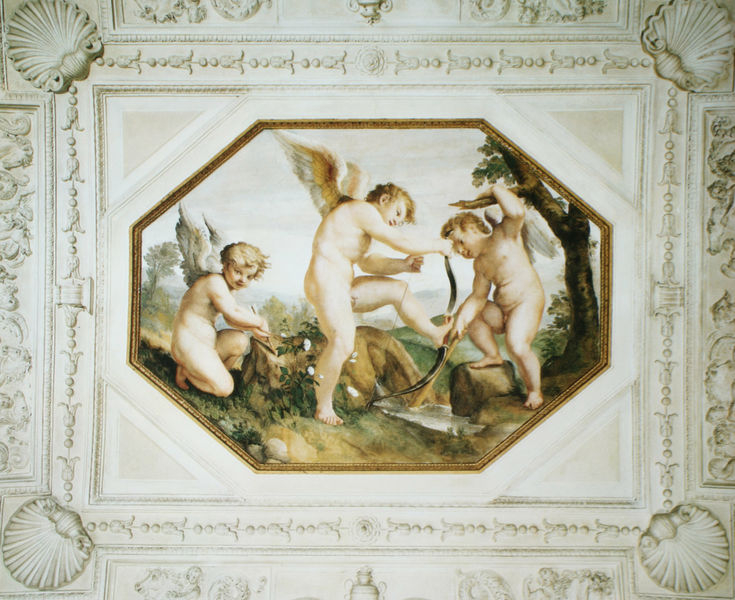
Titel: Amoretten spielen mit dem Bogen, Amorini che giocano con l'arco
Künstler: Agostino Carracci
Standort: Parma
Institution: Palazzo del Giardino
Schlagwörter: baum, blätter, felsen, flügel, gruppe, haut, himmel, körper, laub, nackt, schatten, wasser, weiß, akte, bäume, fluss, grün, landschaft, ocker, braun, haar, licht, blick, gras, haus, schloss, wiese, beige, blond, wand, barock, federn, inkarnat, rahmen, stein, ast, bach, natur, boden, gold, decke, drei, pflanze, renaissance, rosa, engel, oktagon, putto, ranken, beine, relief, füße, bogen, fels, farbe, dick, spielen, detail, wandgemälde, stuck, knie, foto, fotografie, photographie, fleisch, leiber, spiel, penis, nakt, knien, allegorie, photo, farbfoto, untersicht, fresken, muschel, deckengemälde, fresko, muscheln, amor, putten, putti, pfeil, fresco, oktogon, achteck, kassette, sehne, quelle, spannen, genien, eroten, deckenbild, freko, blütenornament, decjkengemälde, schitzen, nn, bogenschnitzen